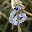
Label: 6